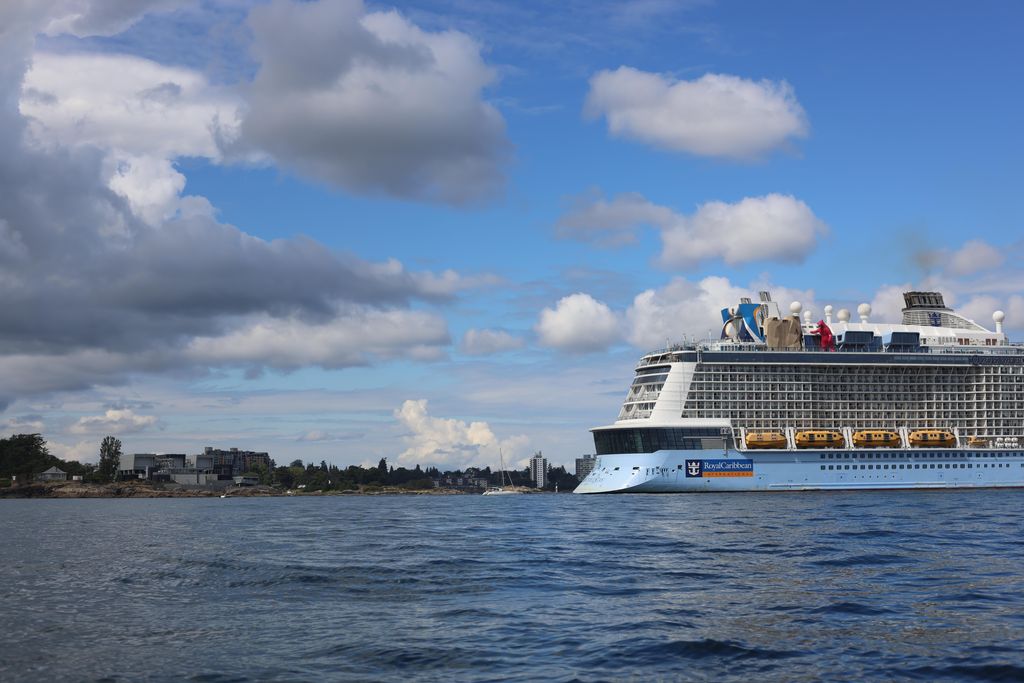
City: victoria